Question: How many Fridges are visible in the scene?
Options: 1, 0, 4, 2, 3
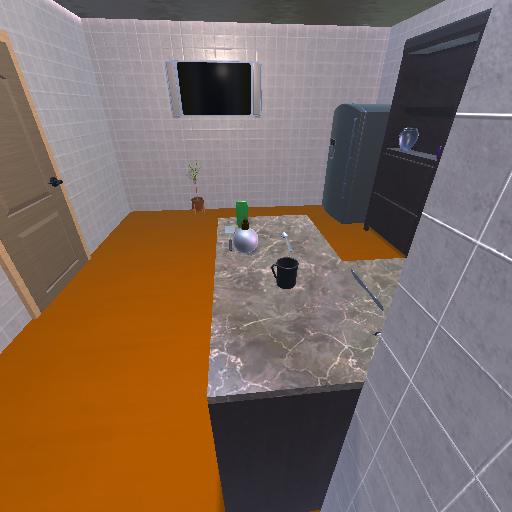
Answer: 1